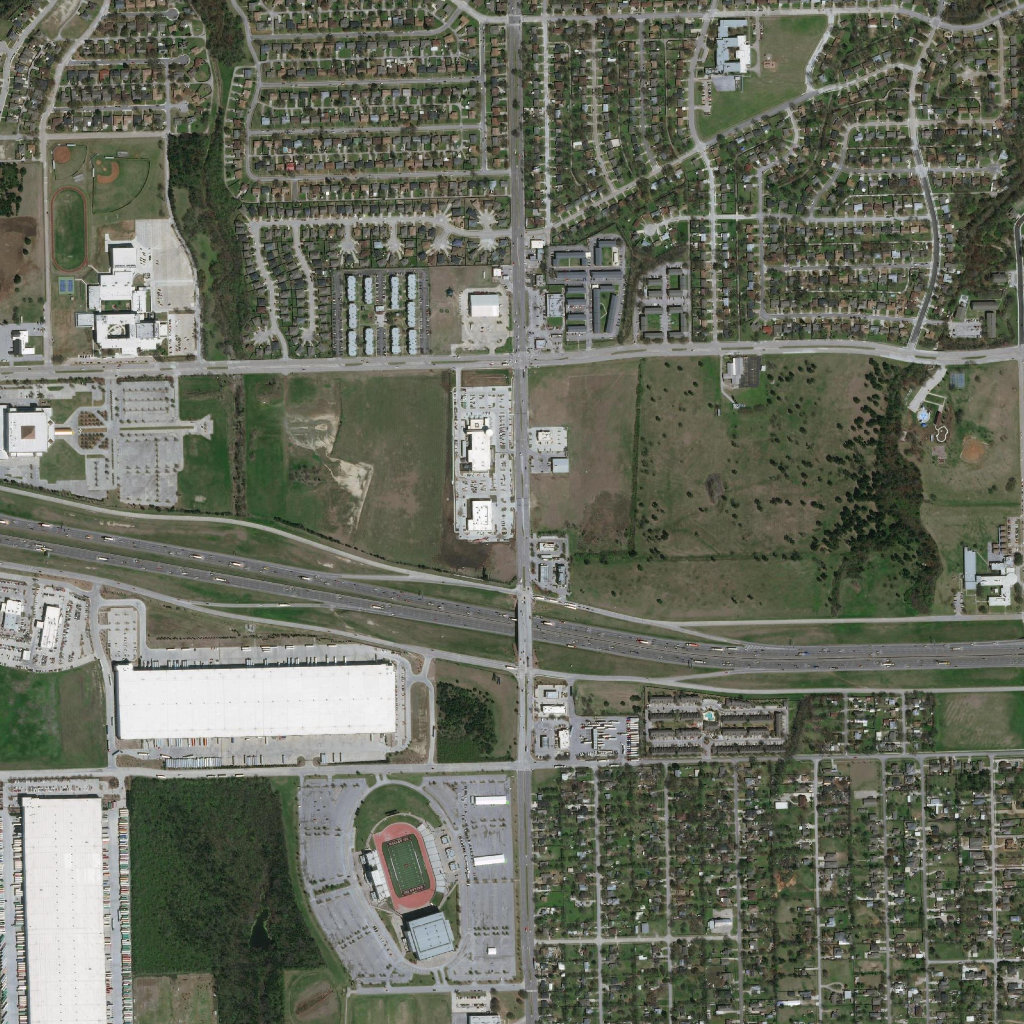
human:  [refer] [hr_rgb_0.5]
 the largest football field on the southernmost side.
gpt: <box>[[37, 81, 42, 87, 0]]</box>